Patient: sex M, age 26
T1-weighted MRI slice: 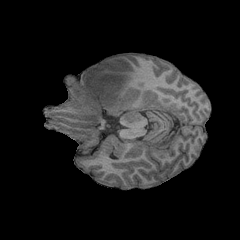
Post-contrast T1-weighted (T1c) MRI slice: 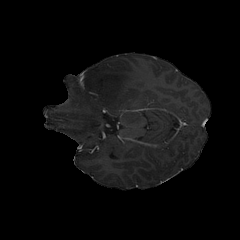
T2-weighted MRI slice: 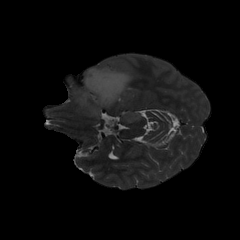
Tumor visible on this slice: yes
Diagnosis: Astrocytoma, IDH-mutant
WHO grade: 3